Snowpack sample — Snodgrass Mountain, Crested Butte, Colorado (2/4/25, 12:06 PM MST)
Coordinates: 38.923, -106.968
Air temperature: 35 °F
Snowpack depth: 80 cm
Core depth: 30 cm
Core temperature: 35.6 °F
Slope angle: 14°, slope face: 78°
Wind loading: low
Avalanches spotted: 0
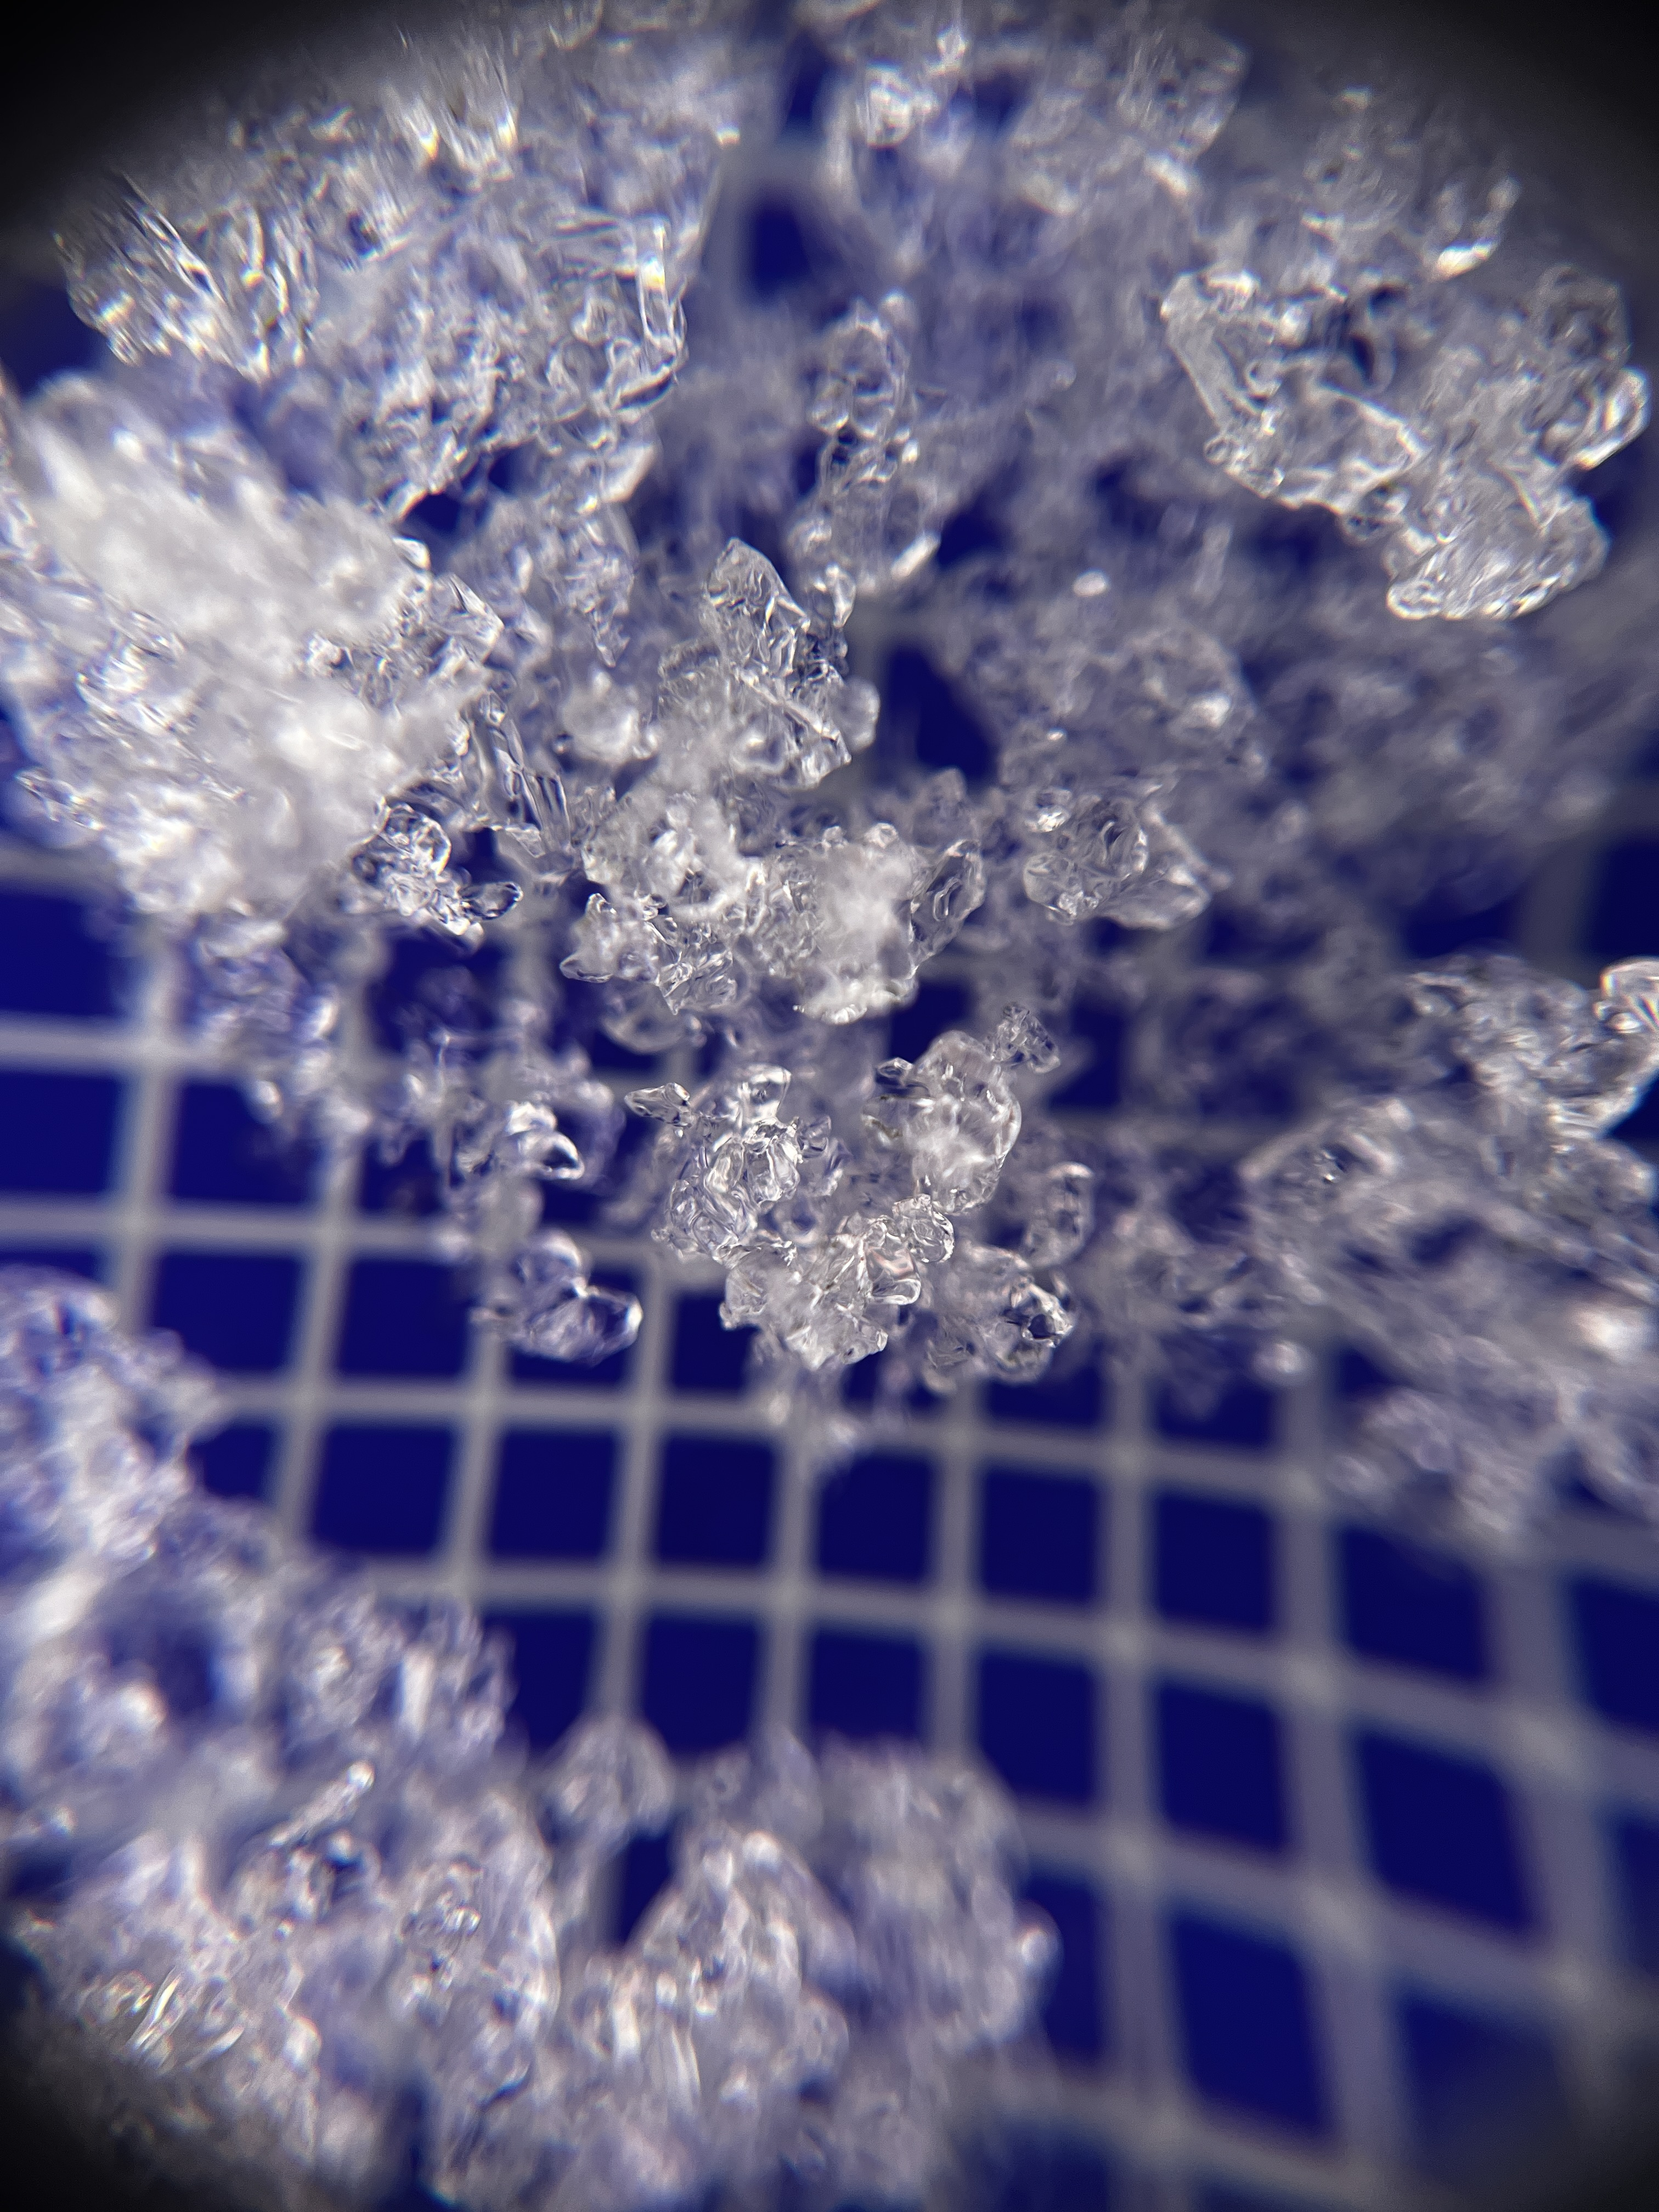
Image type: magnified_profile
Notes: No avalanches nearby, unusually warm weather for the last month reported by residents, Collected 25 yards from treeline